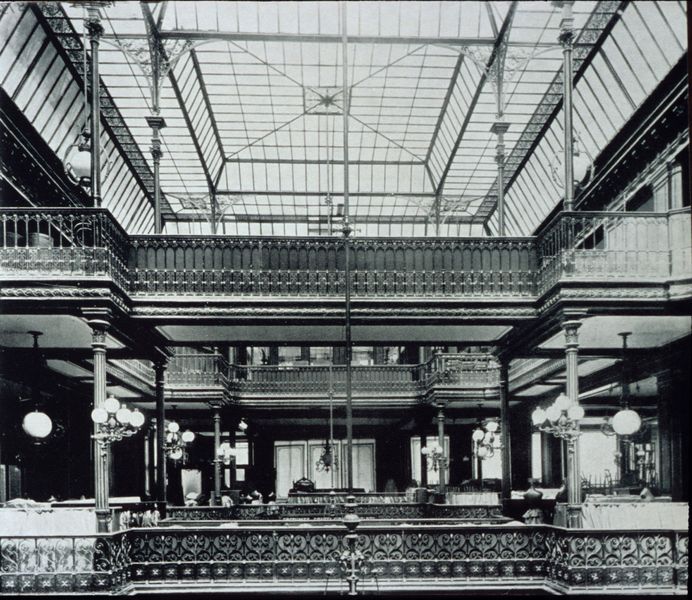
Titel: Kaufhaus Bon Marché (Innenraum)
Künstler: Henri Labrouste
Standort: Paris
Institution: Kaufhaus Bon Marché
Schlagwörter: schatten, weiß, blumen, fenster, glas, grau, hell, holz, lampe, lampen, laternen, licht, raum, schwarz, stützen, säule, säulen, tisch, zimmer, blick, dach, gebäude, haus, ball, ornament, architektur, tischdecke, brücke, brüstung, gitter, decke, elektrisches licht, theater, balkon, schiff, ansicht, moderne, leer, mauer, laden, empore, saal, kuppel, strom, treppe, arches, architecture, balcony, chandelier, column, columns, hall, lamp, ornate, palace, pillow, stairs, steps, white, window, black, chairs, dark, gray, grey, interior, jugendstil, modern, room, table, wall, windows, floral, ornamente, verzierung, leuchter, metall, dining, dining room, floor, geländer, railing, staircase, leuchten, balkone, galerie, galerien, halle, logen, pfosten, foto, fotografie, eisen, gang, schmiedeeisen, gerüst, palast, stockwerk, übergang, balustrade, dachfenster, restaurant, paris, schwarzweiß, bahnhof, photo, ausstellung, wood, sky, konstruktion, building, house, roof, diagonale, etagen, geschosse, metal, steel, ballustrade, bibliothek, museum, light, black and white, decoration, glasdach, glaspalast, stahl, stockwerke, weltausstellung, shadow, art nouveau, träger, streben, glass, englisch, door, bridge, bright, fence, austellung, geschoss, victorian, gallerie, lamps, lantern, lights, public, etage, atrium, design, doors, glaskuppel, oberlicht, gußeisen, ceiling, floors, stories, terrace, chrystal palace, construction, kristallpalast, stahlträger, eisenträger, kaufhaus, art, architektu, gallery, titanic, luxus, home, lichthof, elektrizität, linear, space, pillar, lampion, hotel, brass, bank, ornamnete, structure, rich, round, market, station, train station, photograph, photography, industrielle revolution, library, schwarz weiß fotografie, iron, warenhaus, historic, tables, pavilion, shop, foyer, levels, indoor, london, air, arcade, balconies, brussels, department store, empora, etagae, form function, galeries, glass ceiling, glass palace, hertie, inside, interior architecture, la fayette, ladebn, laen, lampenladen, wrought, stüzen, mall, fences, s, pillars, ausstellungshalle, kugellampen, office, cloths, musee d'orsay, centre, pilar, framework, östrreich, electricity, halls, dim, decor, high ceilings, banister, pilaar, gußeisern, lampposts, skylight, panes, decorations, steam punk, chandellier, skylifht, supports, railings, rog, colon, banisters, scuk, galery, geometric lines, walkways, sky roof, lighta, oukkars, chandallier, wrought iron, globes, blackbalconies, lamüen, epoque, black and white photograph, jugdndstil